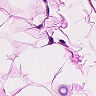
Metastatic tissue present: no